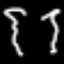
Label: angel